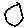
Label: circle